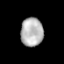
Tissue: prostate
Cell type: T cells
Senescence score: 0.3556
Nuclear area (px): 632
Mean DAPI intensity: 179.946